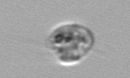
Label: Amoeba